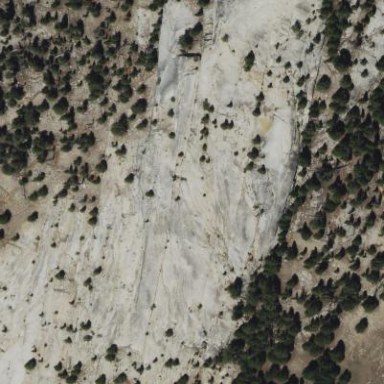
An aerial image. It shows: Landscape of bare rock.